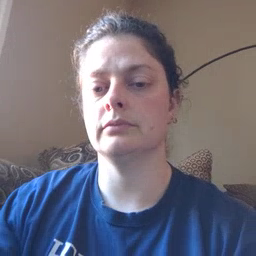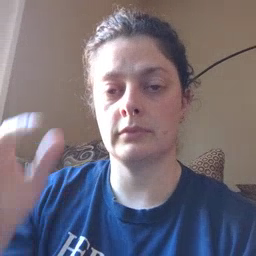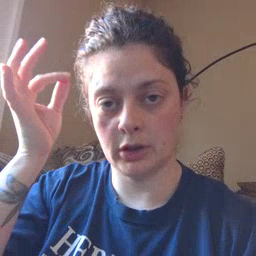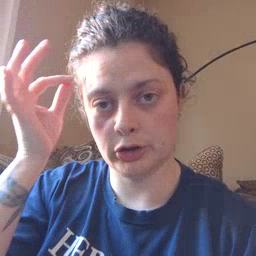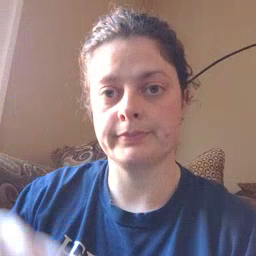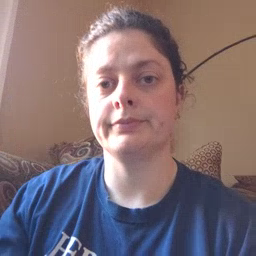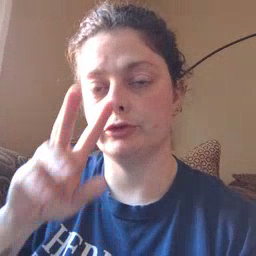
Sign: hair